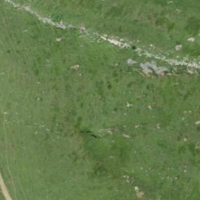
EUNIS habitat code: 23
Species observed at this site:
Linaria cannabina
Oenanthe oenanthe